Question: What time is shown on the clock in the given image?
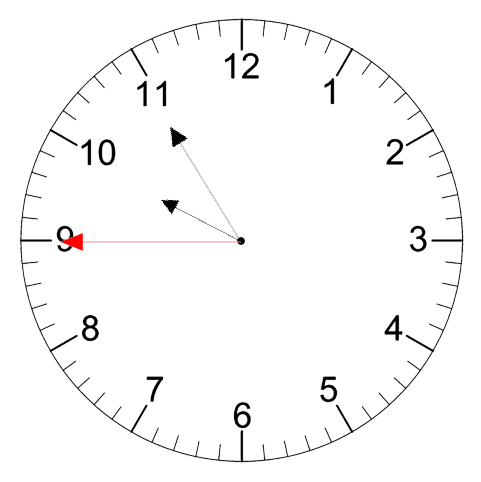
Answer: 09:54:45